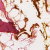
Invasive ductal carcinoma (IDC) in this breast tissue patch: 0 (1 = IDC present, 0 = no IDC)